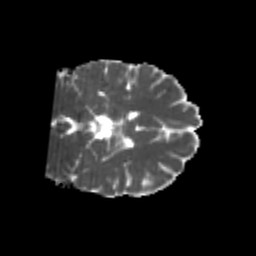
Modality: MD
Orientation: coronal
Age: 20
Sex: female
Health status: healthy
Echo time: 0.074 s